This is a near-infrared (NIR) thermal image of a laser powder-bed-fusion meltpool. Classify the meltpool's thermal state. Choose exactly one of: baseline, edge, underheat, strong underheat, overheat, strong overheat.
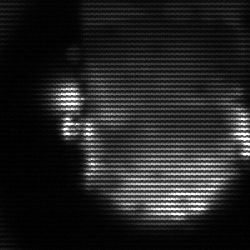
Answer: baseline